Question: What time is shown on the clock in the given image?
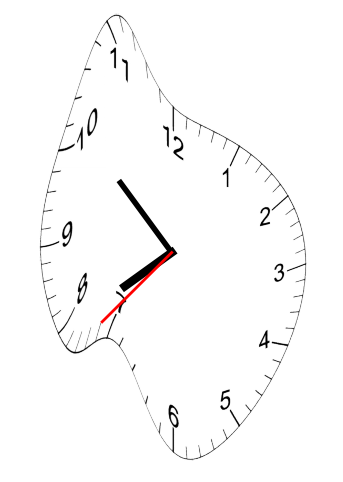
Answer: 07:51:37